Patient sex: M
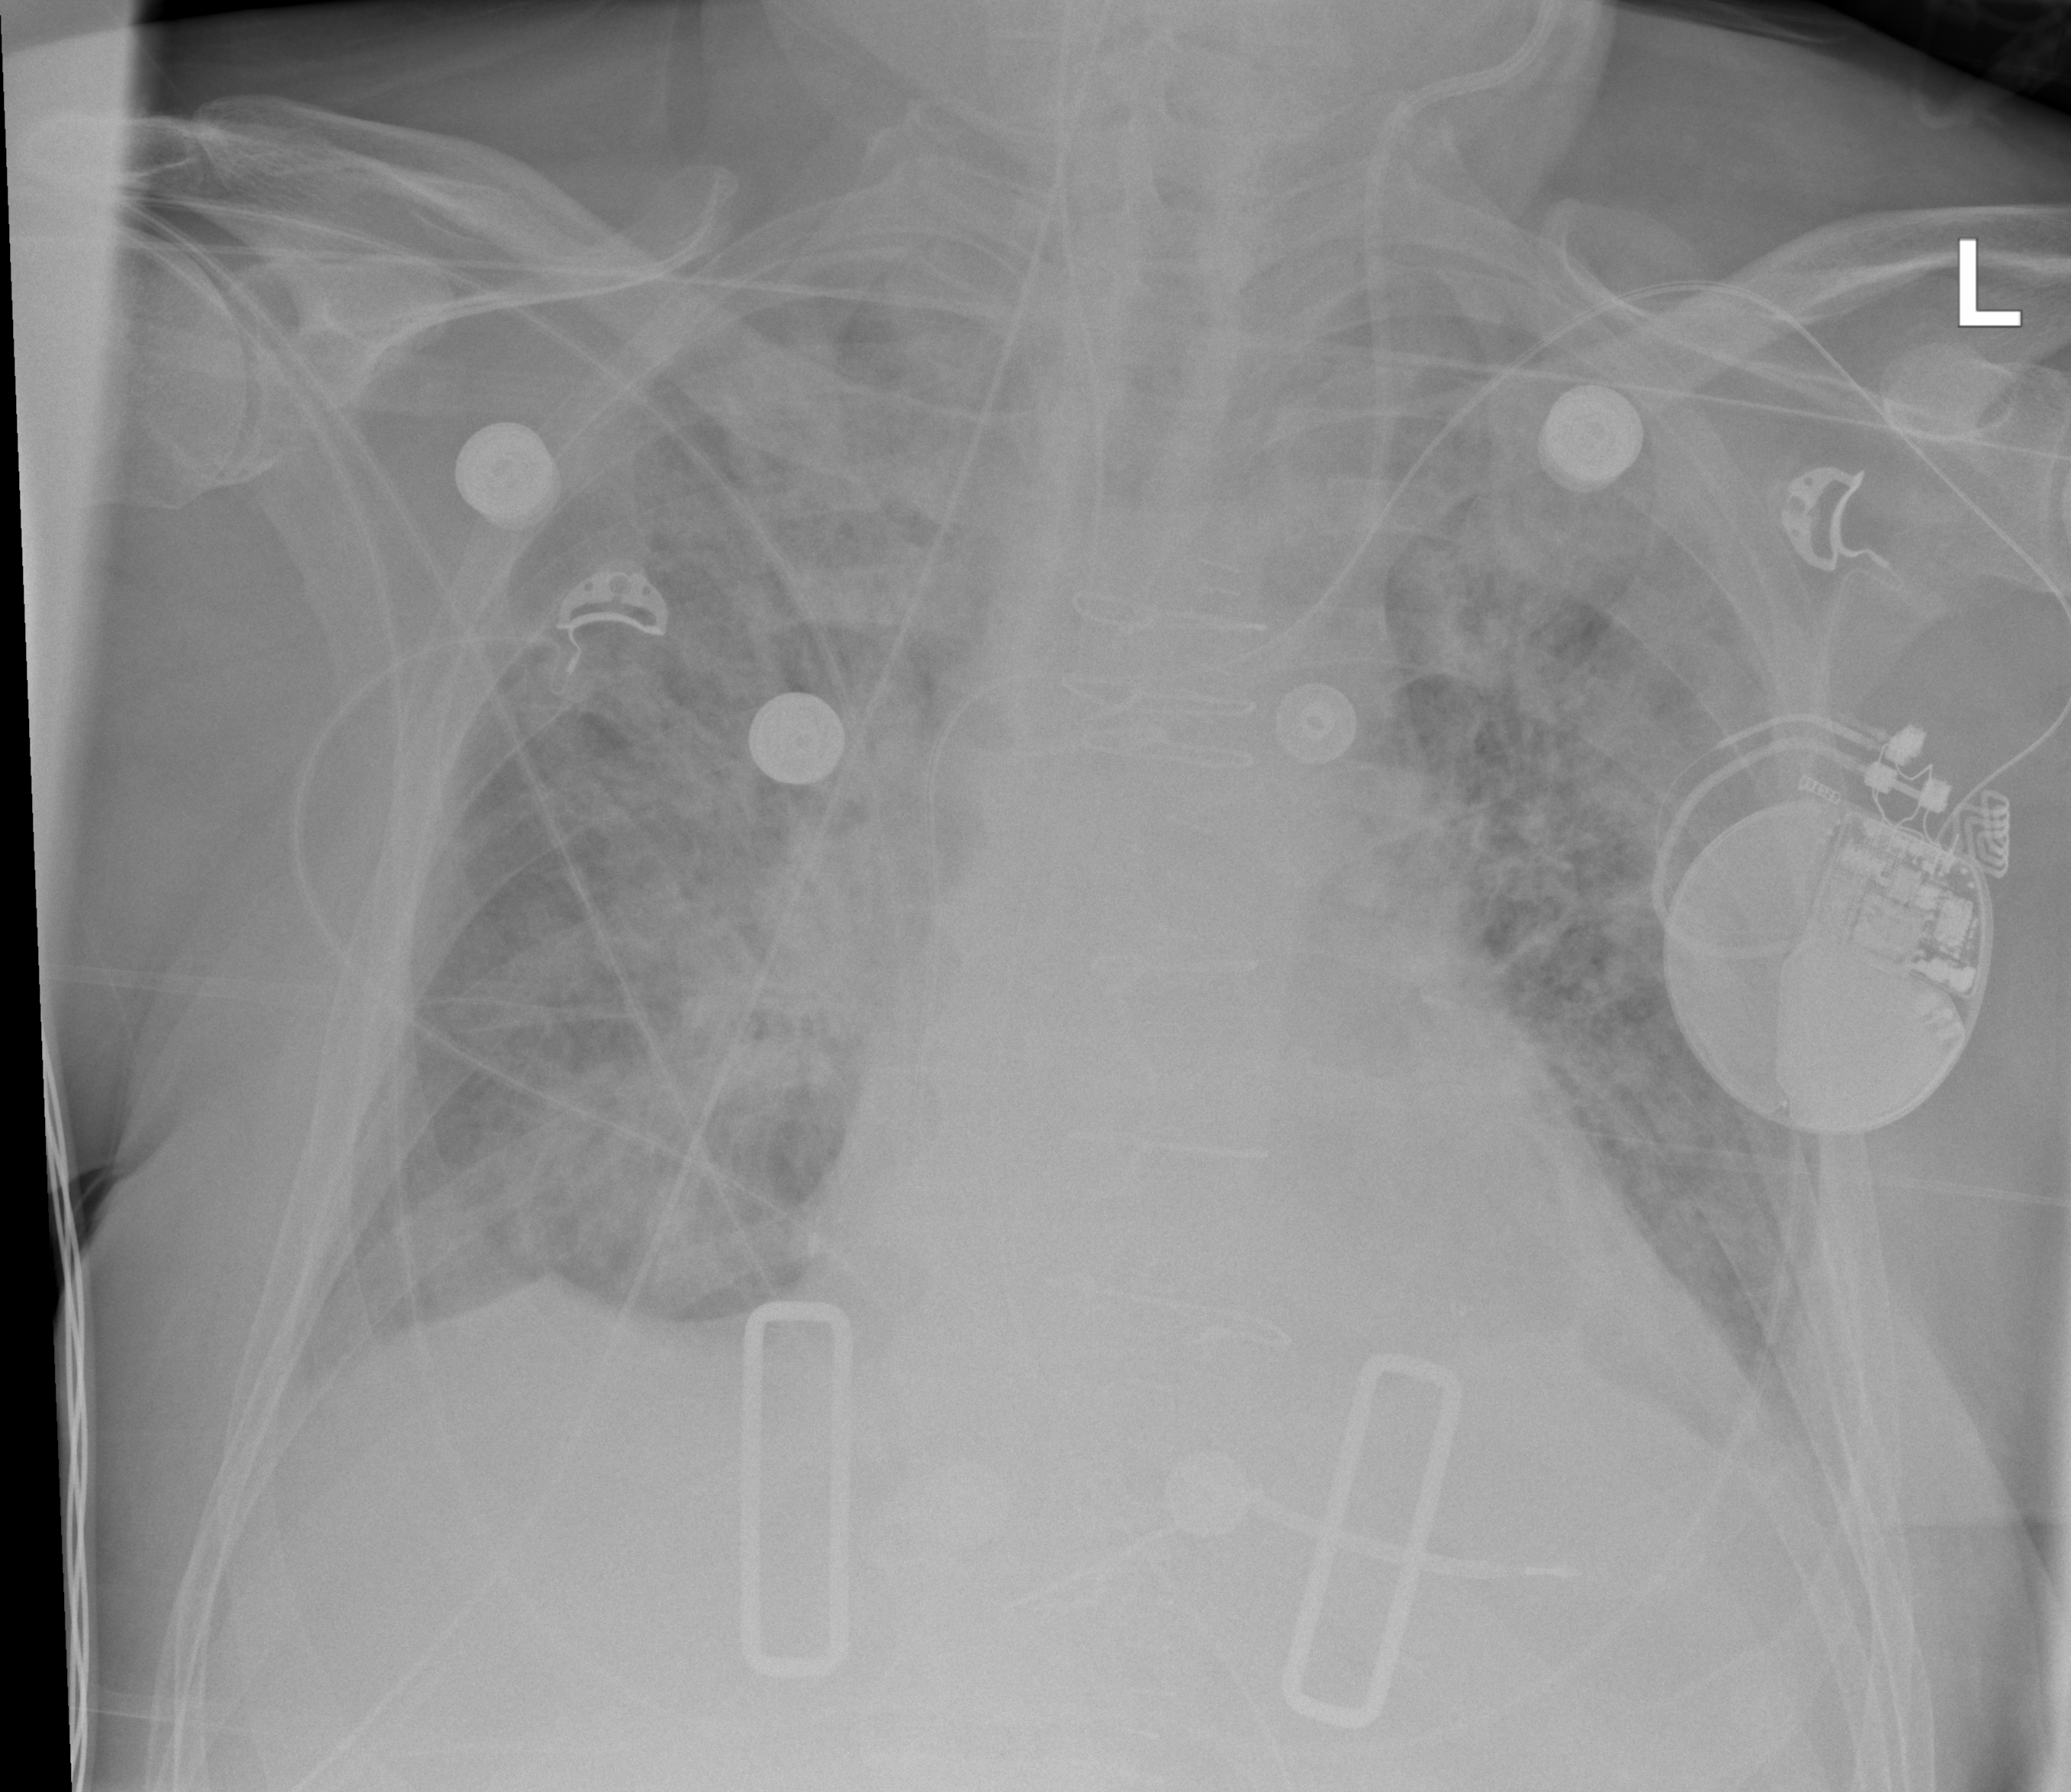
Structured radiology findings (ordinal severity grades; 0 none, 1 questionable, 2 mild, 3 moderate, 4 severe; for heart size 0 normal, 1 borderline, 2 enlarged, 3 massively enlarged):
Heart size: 2
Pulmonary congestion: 2
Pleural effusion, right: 2
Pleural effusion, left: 0
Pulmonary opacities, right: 3
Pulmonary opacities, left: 2
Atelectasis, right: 2
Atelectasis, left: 2